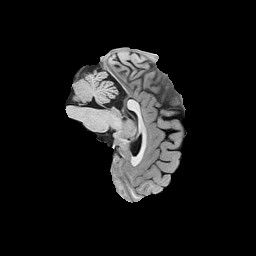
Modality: T1w
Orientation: sagittal